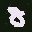
Label: 8